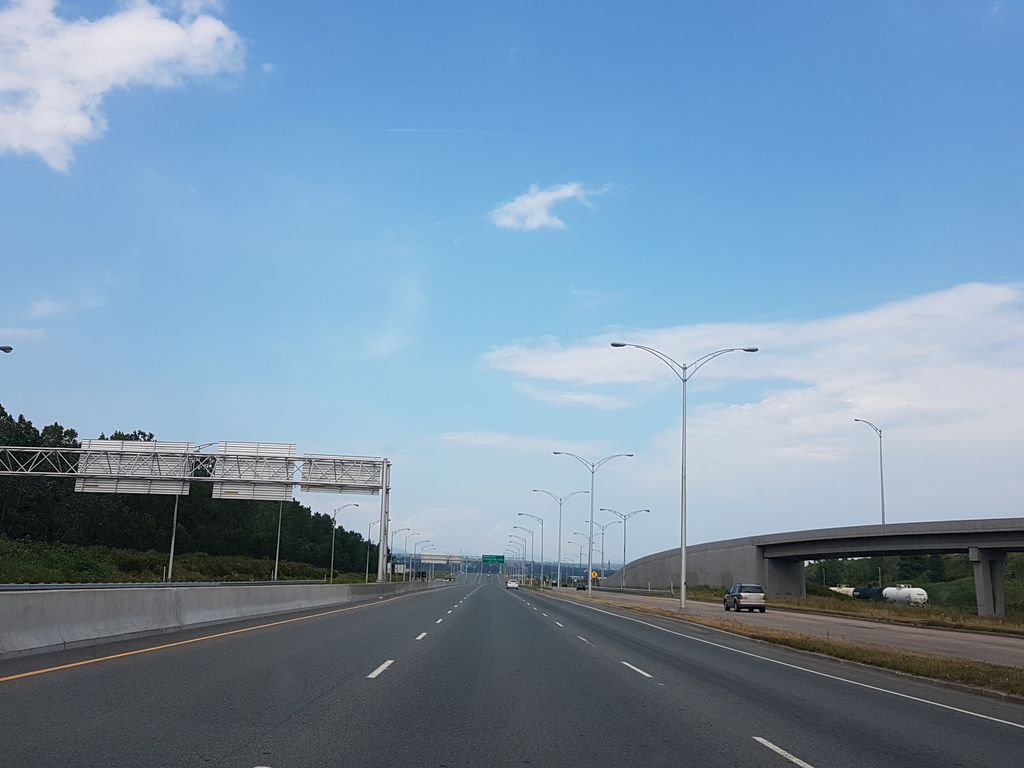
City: quebec_city